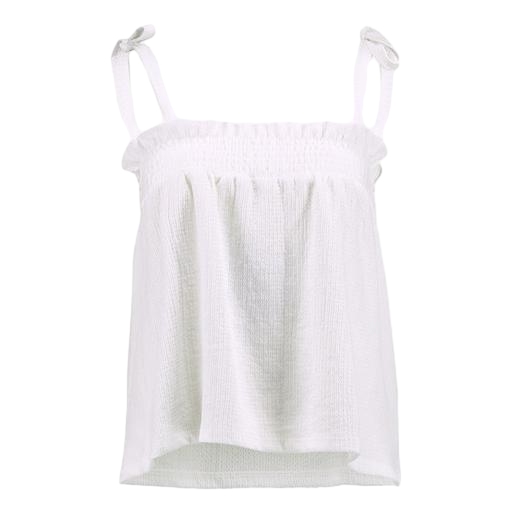
white tie-front tank, white salma tassel-tie top, white indra tie-front top, white background